Question: Is there a way to add an ellipsis (three dots) to a string if it is too large?
For example.
From:
'''
This is a very large sentence.
'''
To:
'''
This is a ve...
'''
It may be done using PHP's 'wordwrap' on server side but at that time it is difficult to get the rendered size, so is there a better, standard way to do it on client side using JavaScript, HTML or CSS ?
Here I have included a picture just in case you do not really get what I am saying.

''
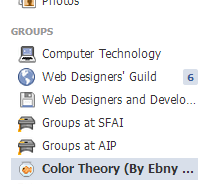
Answer: Ideal way would be to use <URL> property:
'''
p {
white-space: nowrap;
width: 100%;
overflow: hidden; /* "overflow" value must be different from "visible" */
text-overflow: ellipsis;
}
'''